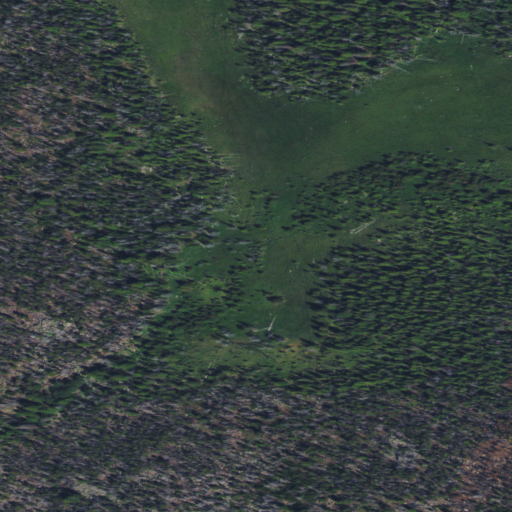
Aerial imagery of plain(s) in Montana named Lost Park containing evergreen forest, grassland, woody wetlands, herbaceous wetlands, and shrub